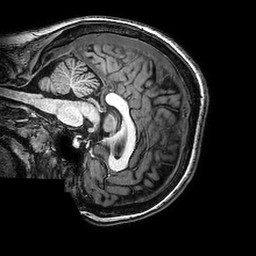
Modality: T1w
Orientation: sagittal
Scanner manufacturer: philips
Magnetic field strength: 3 T
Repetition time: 0.00821 s
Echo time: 0.00376 s